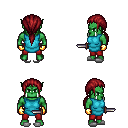
a pixel art fantasy rpg character, male body template, orc, green skin, teal tunic, red pants, brunette ponytail hairstyle, gold gloves, white slippers, dagger, four views (front, back, left, right), 2x2 character sprite sheet, small pixel art, hard edges, no anti-aliasing